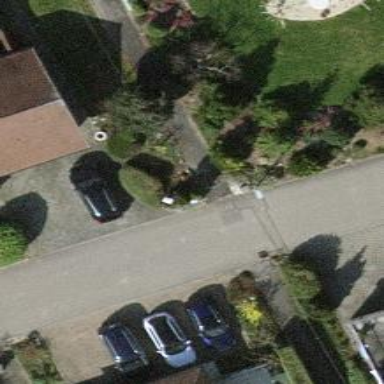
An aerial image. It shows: Residential road with asphalt surface.